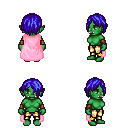
a pixel art fantasy rpg character, female body template, orc, green skin, pink cape, gold greaves, blue bangs hairstyle, cloth bracers, four views (front, back, left, right), 2x2 character sprite sheet, small pixel art, hard edges, no anti-aliasing